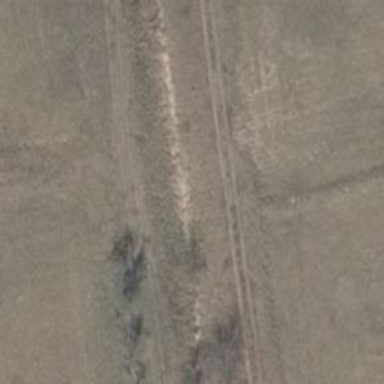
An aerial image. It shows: Grassy track with grade5 tracktype.